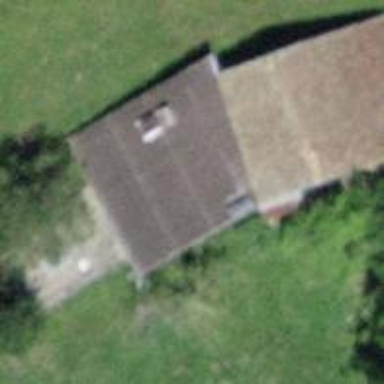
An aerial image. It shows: Cabin.